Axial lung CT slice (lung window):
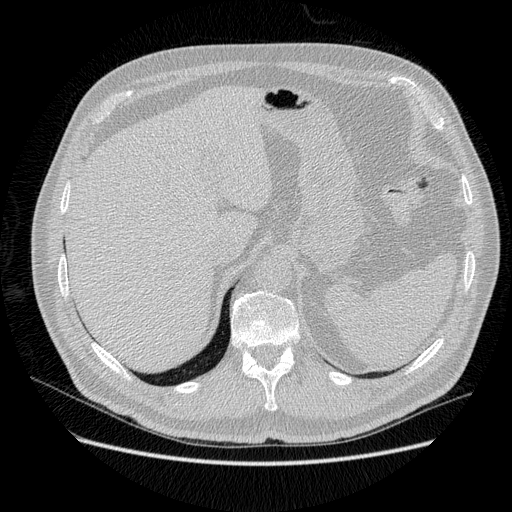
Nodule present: no